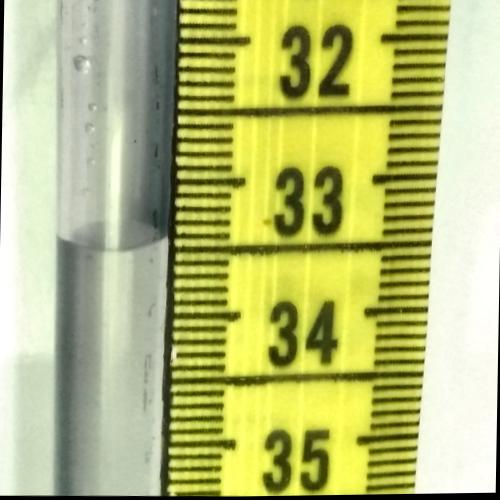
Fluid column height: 33.4 cm